Question: I've got a bunch of curved translucent 'Line's stacked on top of each other inside a rotating container. The opacity set on the lines seems to only be working some of the time, tho.

I can't actually figure out what's making it work in some instances but not others.
Here's a stripped down example:
<URL>
The meat of the code is:
'''
for (var i = 0; i < LINE_COUNT; i++) {
var curve = new THREE.QuadraticBezierCurve3();
curve.v0 = randomV3();
curve.v1 = randomV3();
curve.v2 = randomV3();
var geom = new THREE.Geometry();
for (var j = 0; j <= CURVE_STEPS; j++) {
var perc = j / CURVE_STEPS;
geom.vertices[j] = curve.getPoint(perc);
}
var material = new THREE.LineBasicMaterial({
color: Math.random() * 0xffffff,
linewidth: 10,
transparent: true,
opacity: 0.25
});
var line = new THREE.Line(geom, material);
_wrap.add(line);
}
'''
Am I doing something wrong that's preventing the lines from always overlapping with transparency?
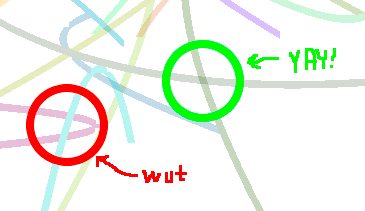
Answer: You need to set 'depthWrite: false' to your material.
<URL>